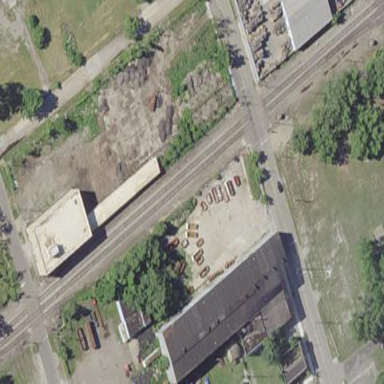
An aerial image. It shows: Brownfield site.